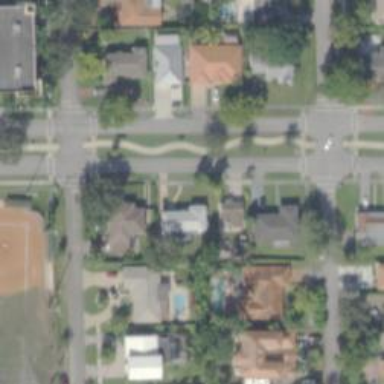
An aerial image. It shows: Footway.